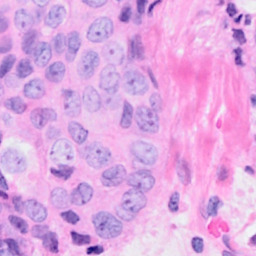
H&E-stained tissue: Breast